Question: I am trying to plot graph.
'''
import matplotlib.pyplot as plt
import numpy as np
def bland_altman_plot(data1, data2, *args, **kwargs):
data1 = np.asarray(data1)
data2 = np.asarray(data2)
mean = np.mean([data1, data2], axis=0)
diff = data1 - data2 # Difference between data1 and data2
md = np.mean(diff) # Mean of the difference
sd = np.std(diff, axis=0) # Standard deviation of the difference
plt.scatter(mean, diff, *args, **kwargs)
plt.axhline(md, color='gray', linestyle='--')
plt.axhline(md + 1.96*sd, color='gray', linestyle='--')
plt.axhline(md - 1.96*sd, color='gray', linestyle='--')
from numpy.random import random
bland_altman_plot(random(10), random(10))
plt.title('Bland-Altman Plot')
plt.show()
'''
The above code produces the following result:

I am trying to plot a confidence interval boundary as well like the following plot. Let say the confidence interval coordinates for the top line are:
> Left (0.3, 0.5), (0.3, 0.4) and Right (0.9, 0.5), (0.9, 0,4)
For bottom line are:
> Left (0.3, 0.7), (0.3, 0.5) and Right (0.9, 0.7), (0.9, 0.5)
<URL>
But I don't know how I can plot it like that in . It would be great, if someone can help me with this.
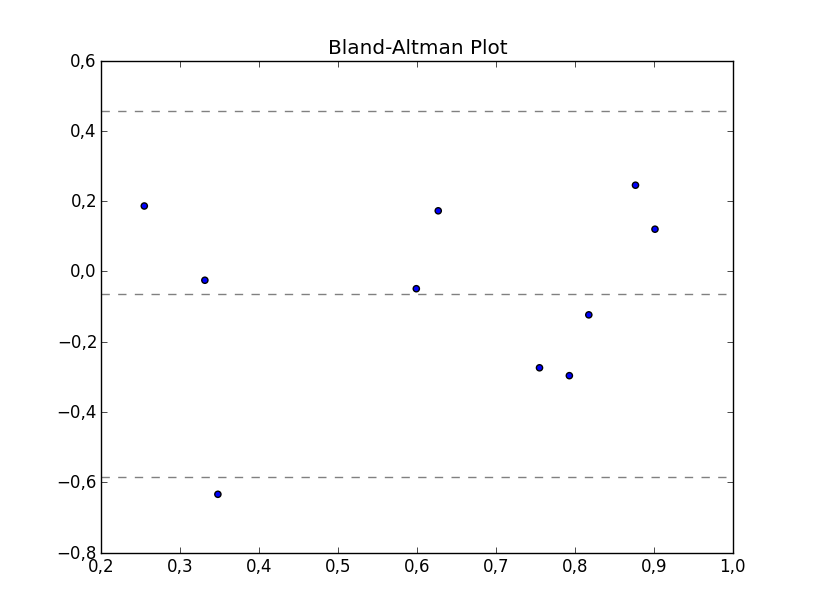
Answer: I think you want 'errorbar':
'''
def bland_altman_plot(data1, data2, *args, **kwargs):
data1 = np.asarray(data1)
data2 = np.asarray(data2)
mean = np.mean([data1, data2], axis=0)
diff = data1 - data2 # Difference between data1 and data2
md = np.mean(diff) # Mean of the difference
sd = np.std(diff, axis=0) # Standard deviation of the difference
plt.scatter(mean, diff, *args, **kwargs)
plt.axhline(md, color='gray', linestyle='--')
plt.axhline(md + 1.96*sd, color='gray', linestyle='--')
plt.axhline(md - 1.96*sd, color='gray', linestyle='--')
# set up params for ci_loa
# change these accordingly
ci_loa_height = np.std(mean)
ci_loa_x = mean.min(), mean.max()
# draw the errorbar/ci intervals
# change color and capsize as wished
plt.errorbar(ci_loa_x, [md + 1.96*sd]*2,
yerr=ci_loa_height, fmt='none',
capsize=10, c='r')
plt.errorbar(ci_loa_x, [md - 1.96*sd]*2,
yerr=ci_loa_height, fmt='none',
capsize=10, c='r')
plt.title('Bland-Altman Plot')
plt.show()
'''
Then:
'''
np.random.seed(10)
bland_altman_plot(np.random.random(10), np.random.random(10))
'''
produces:
<URL>